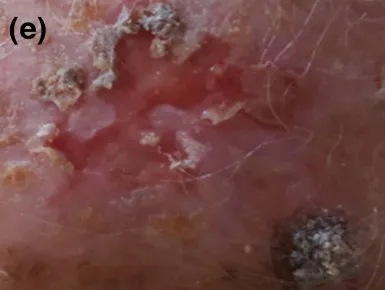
Treatment of the chronic multi-bacterial infection of the scalp over 60 days with a combination of 1 % NCT, 1 % NBrT and 0.1 % BAT. (e) By the fifth day of treatment, lesions together with a subcutaneous portion of skin could be partly removed without serious bleeding. Application of 0.1 % BAT twice daily was commenced at home.
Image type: medical_photograph (skin_photograph)